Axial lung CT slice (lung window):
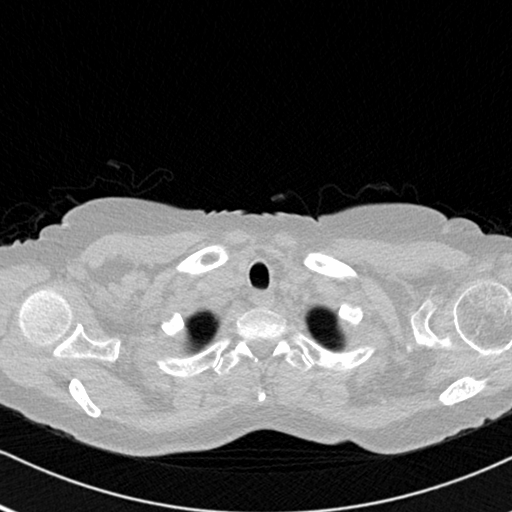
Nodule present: no